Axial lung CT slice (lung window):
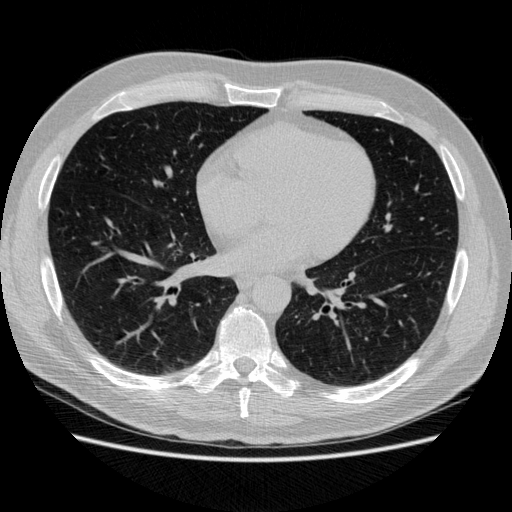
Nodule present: no